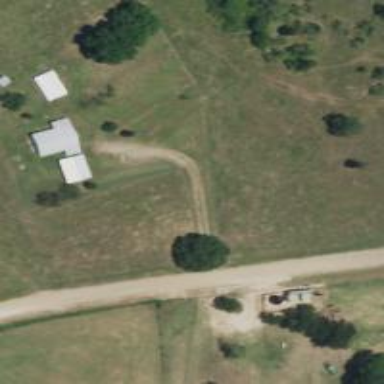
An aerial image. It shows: Driveway leading to service road.